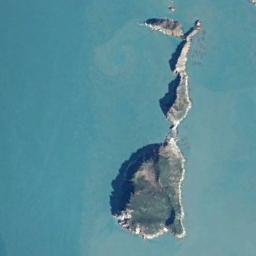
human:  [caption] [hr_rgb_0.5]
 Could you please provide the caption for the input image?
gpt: There is much vegetation on the island .

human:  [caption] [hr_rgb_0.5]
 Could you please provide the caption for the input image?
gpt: The long strip island with some vegetation is surrounded by light blue waters .

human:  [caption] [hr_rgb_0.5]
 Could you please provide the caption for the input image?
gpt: The island is surrounded by water .

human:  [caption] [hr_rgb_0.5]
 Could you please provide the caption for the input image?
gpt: The irregularly shaped island is surrounded by blue sea water with mountains with green vegetation on the island .

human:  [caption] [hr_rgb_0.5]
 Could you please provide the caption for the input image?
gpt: The long strip of green island is surrounded by green water .